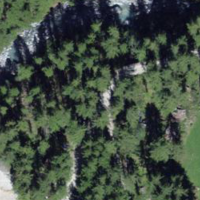
EUNIS habitat code: 43
Species observed at this site:
Larix decidua